Question: In my program i have 4 "workPackages" with different start and enddates, this looks like this:
'''
WorkPackage[] workpackages = new WorkPackage[4];
workpackages[0] = new WorkPackage("Package 1", new DateTime(2021, 1, 7), new DateTime(2021, 2, 2));
workpackages[1] = new WorkPackage("Package 2", new DateTime(2021, 1, 1), new DateTime(2021, 4, 1));
workpackages[2] = new WorkPackage("Package 3", new DateTime(2022, 1, 3), new DateTime(2022, 8, 1));
workpackages[3] = new WorkPackage("Package 4", new DateTime(2023, 1, 8), new DateTime(2024, 12, 1));
'''
Then I created rectangles whose length depends on the time span between the date times from the packages. This looks like this:
'''
for (int i = 0; i < workpackages.Length; i++)
{
timeSpan[i] = (workpackages[i].enddate - workpackages[i].startdate).TotalDays;
Rectangle rectangle = new Rectangle
{
Fill = brush,
StrokeThickness = strokethickness,
Stroke = Brushes.Black,
Width = timeSpan[i],
Height = rectangleHeight / howmanyrect - distancebetweenrectangles
};
MyRectangle[i] = rectangle;
Canvas.SetLeft(rectangle, rectangle.Width / 2.0 - rectangle.Width / 2.0);
Canvas.SetTop(rectangle, i * (rectangleHeight / howmanyrect));
myCanvas.Children.Add(rectangle);
Content = myCanvas;
}
'''
And in my WPF window it looke like this:
.
If you know what a Gantt Chart is then it should be familiar to you what I'm trying to do. Now I want the rectangle with the earliest startDate to be on the first spot and then the others in order according to their start- and endDate. For finding the earliest date I did this for loop:
'''
for (int i = 1; i < workpackages.Length; i++)
{
if (workpackages[i].startdate < earliestdate)
{
earliestdate = workpackages[i].startdate;
}
}
'''
So how do I let the program know that the rectangle with the earliest date must be placed on the first spot?
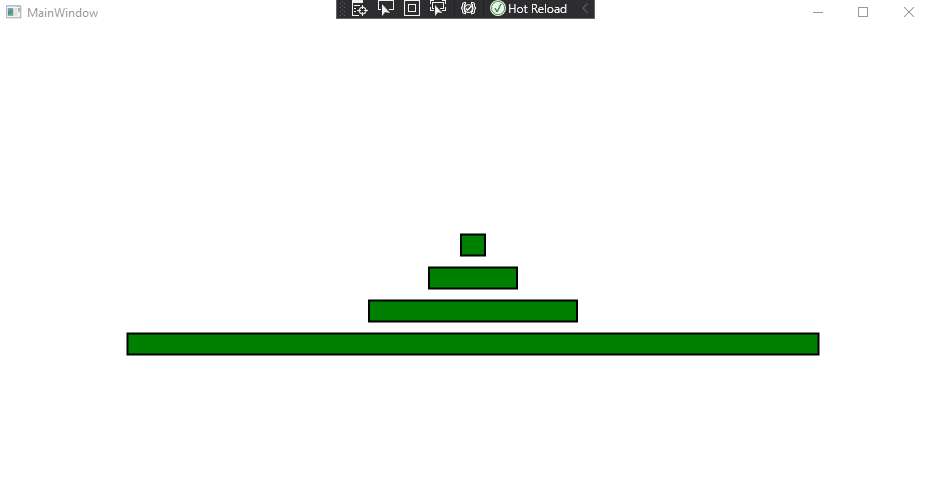
Answer: First, you got to cut out your centering method and then you use this for finding earliest date:
'''
DateTime earliestdate = workpackages[0].startdate;
for (int i = 1; i < workpackages.Length; i++)
{
if (workpackages[i].startdate < earliestdate)
{
earliestdate = workpackages[i].startdate;
}
}
return earliestdate;
'''
and this for finding the latest date:
'''
DateTime latestdate = workpackages[0].enddate;
for (int i = 1; i < workpackages.Length; i++)
{
if (workpackages[i].enddate > latestdate)
{
latestdate = workpackages[i].enddate;
}
}
return latestdate;
'''
Then you just need to get the positioning and stuff, for that you use this:
'''
double totalDaysDiff = (latestdate - earliestdate).TotalDays;
double totalDistanceDiff = data.latestDatePosition - data.earliestDatePosition;
double dayStep = totalDistanceDiff / totalDaysDiff;
double[] width = new double[workpackages.Length];
for (int i = 0; i < workpackages.Length; i++)
{
double daysFromStart = (workpackages[i].startdate - earliestdate).TotalDays;
double rectStartPosition = data.earliestDatePosition + daysFromStart * dayStep;
double daysFromEnd = (workpackages[i].enddate - earliestdate).TotalDays;
double rectEndPosition = data.earliestDatePosition + daysFromEnd * dayStep;
width[i] = rectEndPosition - rectStartPosition;
double rectangleOffset = 14;
Rectangle rectangle = new Rectangle
{
Fill = Brushes.Green,
StrokeThickness = rectValues.strokethickness,
Stroke = Brushes.Black,
Width = width[i] + rectangleOffset,
Height = rectValues.rectangleHeight / rectValues.heightDevider - rectValues.distancebetweenrectangles
};
'''
And that's how you can place your rectangles like it's a Gantt Chart.